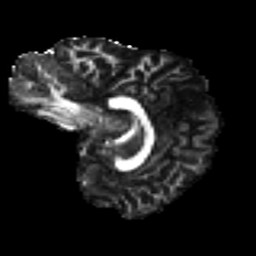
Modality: FA
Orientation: sagittal
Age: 27
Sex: female
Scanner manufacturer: ge
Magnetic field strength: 3 T
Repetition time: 7.8 s
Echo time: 0.0606 s